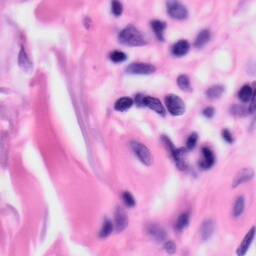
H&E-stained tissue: Skin